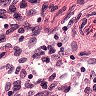
Metastatic tissue present: no